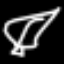
Label: leaf